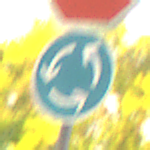
Verkehrszeichen: Kreisverkehr
Zusatzzeichen oben: Stop
Umgebung: Outdoor, RoadRail
Tageszeit: SunriseSunset
Wetter: Clear
Licht: Natural
Jahreszeit: NotSpecified
Kontrast: LowContrast